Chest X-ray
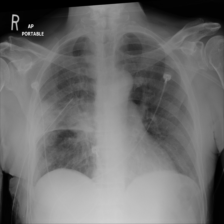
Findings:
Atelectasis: positive
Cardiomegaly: negative
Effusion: positive
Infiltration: positive
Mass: positive
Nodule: negative
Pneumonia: negative
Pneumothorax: positive
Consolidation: negative
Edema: negative
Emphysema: negative
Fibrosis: negative
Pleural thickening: negative
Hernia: negative